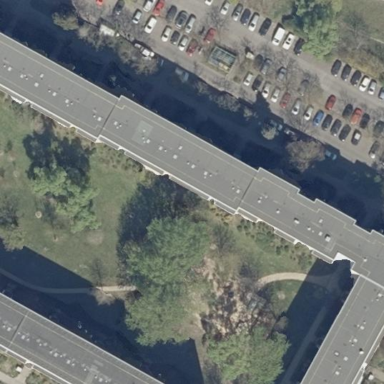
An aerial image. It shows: Building with apartments and flat roof.